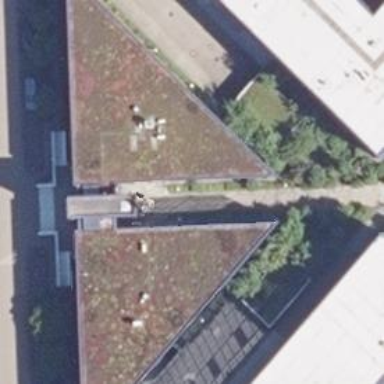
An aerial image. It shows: Industrial building with flat grass-covered roof.